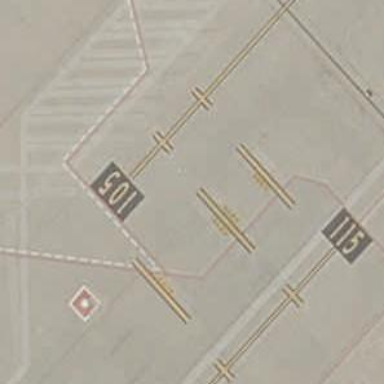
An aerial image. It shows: Airport parking position.